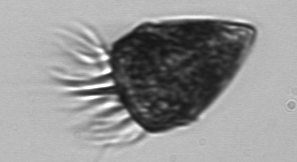
Label: Strombidium_morphotype2